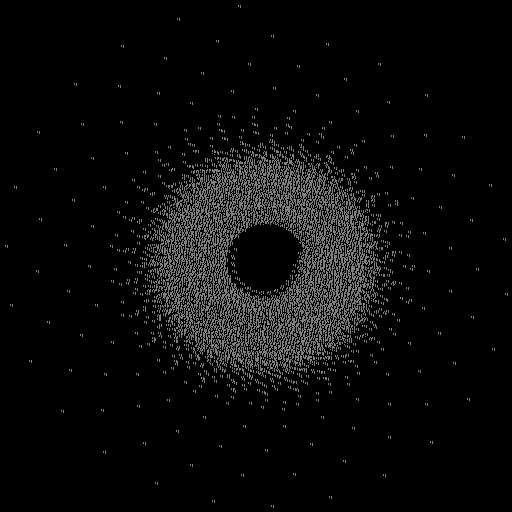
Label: sunflower